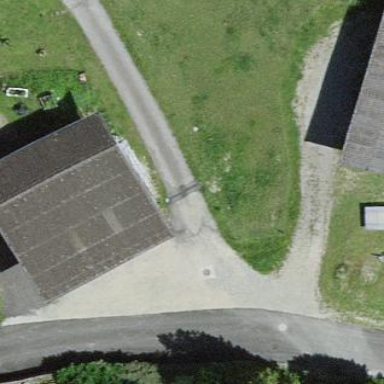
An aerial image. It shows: Garage.